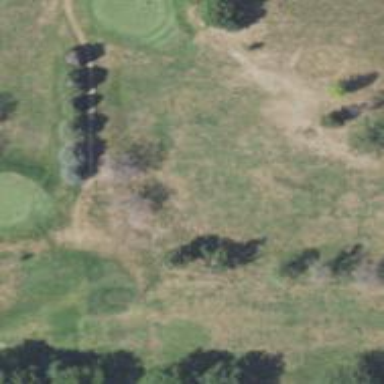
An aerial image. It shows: Golf hole.